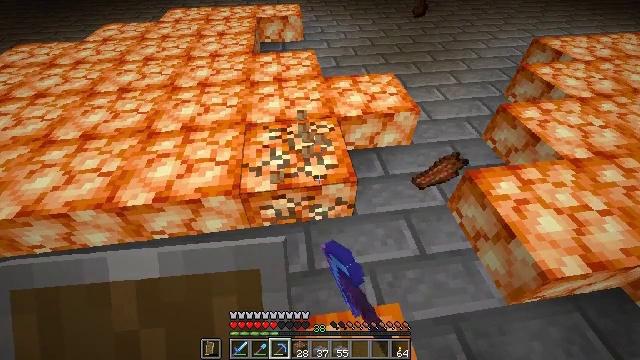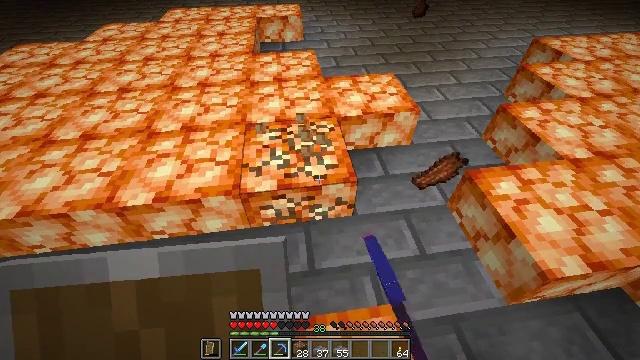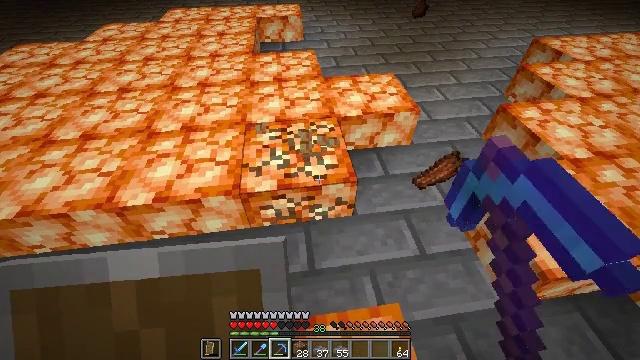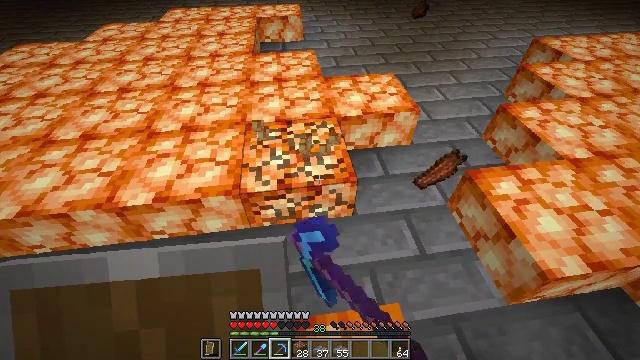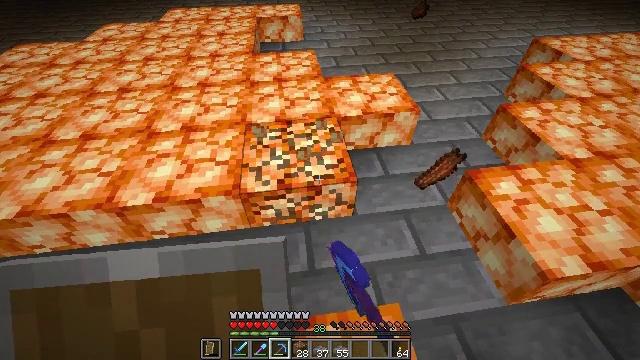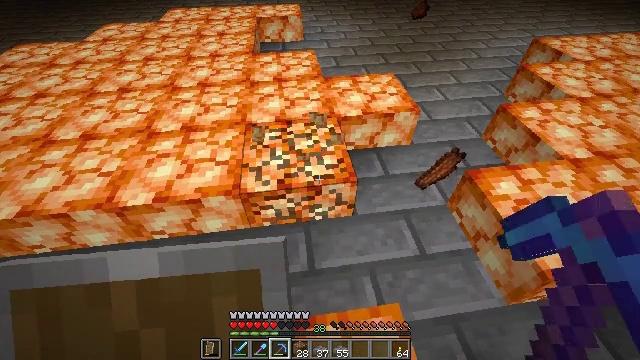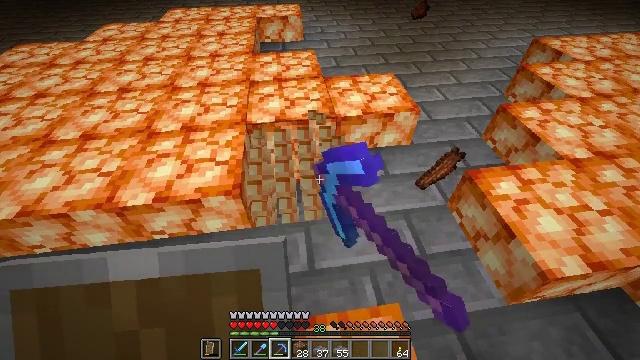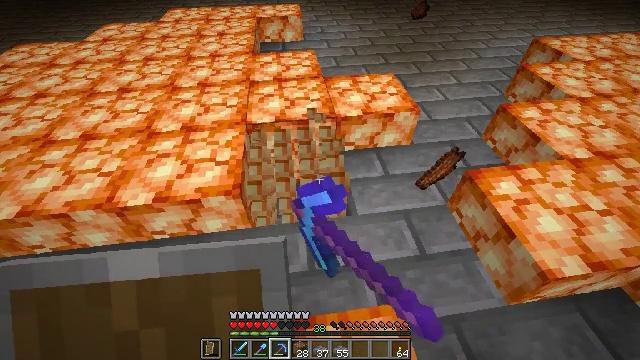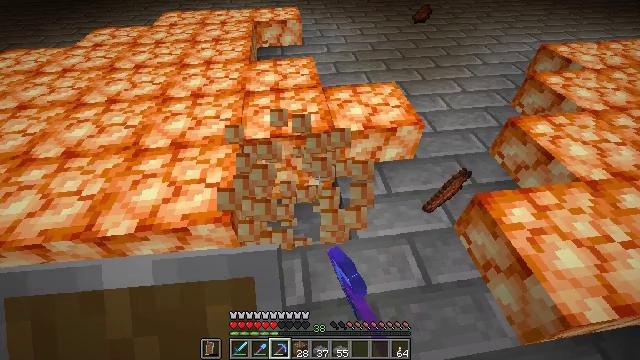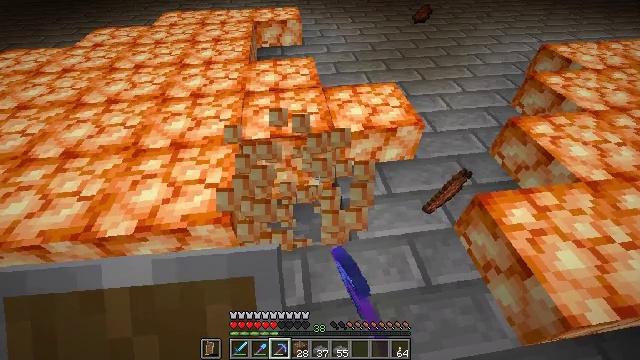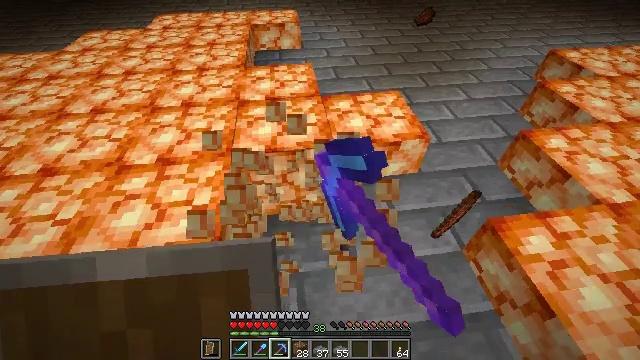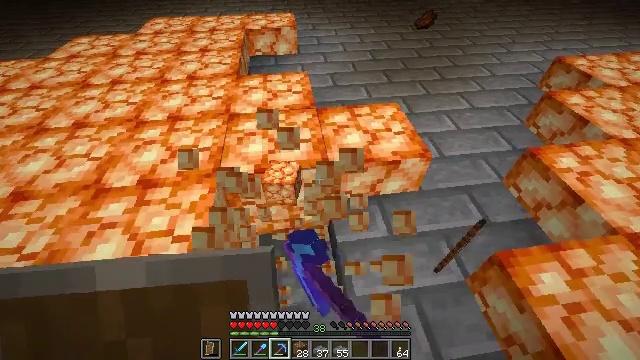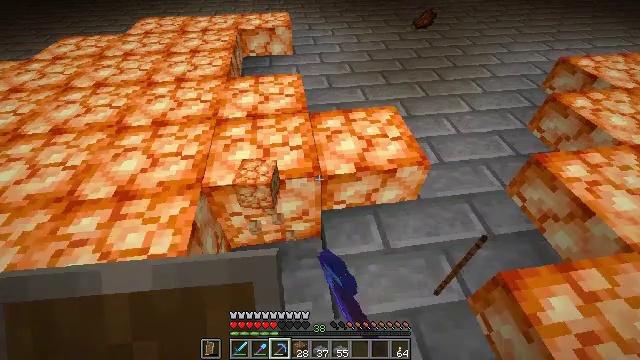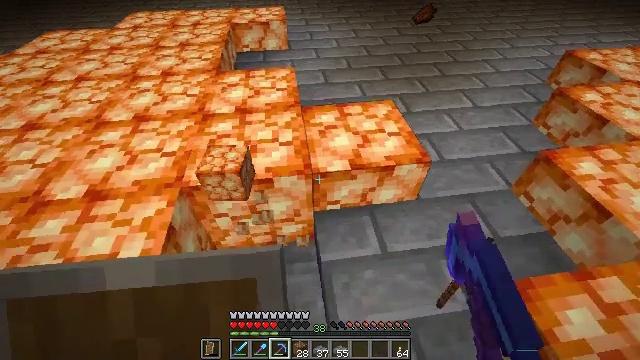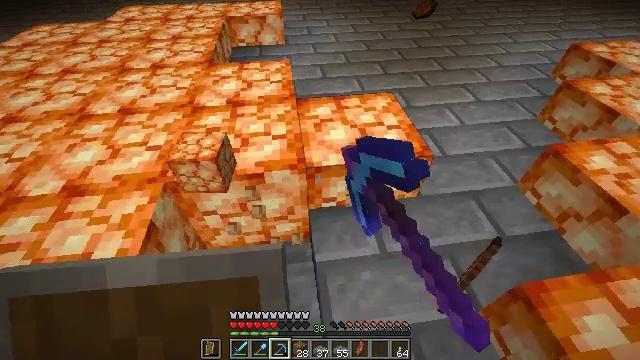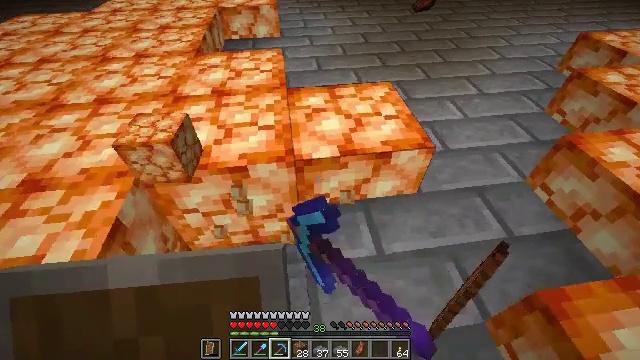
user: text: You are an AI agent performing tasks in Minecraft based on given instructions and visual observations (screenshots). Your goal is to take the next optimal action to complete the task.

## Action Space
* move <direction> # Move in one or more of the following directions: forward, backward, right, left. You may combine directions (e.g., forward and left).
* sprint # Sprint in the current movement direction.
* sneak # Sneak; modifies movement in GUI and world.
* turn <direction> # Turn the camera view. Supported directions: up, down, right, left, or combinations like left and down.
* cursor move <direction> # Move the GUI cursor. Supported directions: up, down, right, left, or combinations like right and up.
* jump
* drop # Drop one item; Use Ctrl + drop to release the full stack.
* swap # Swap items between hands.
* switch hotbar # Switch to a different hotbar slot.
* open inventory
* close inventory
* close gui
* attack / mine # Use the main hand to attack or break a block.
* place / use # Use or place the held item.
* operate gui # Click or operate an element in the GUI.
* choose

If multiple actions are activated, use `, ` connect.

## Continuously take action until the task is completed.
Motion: motion action
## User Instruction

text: Mine the shroomlight block.
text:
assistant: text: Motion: attack / mine
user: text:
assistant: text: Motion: attack / mine
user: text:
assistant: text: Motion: attack / mine
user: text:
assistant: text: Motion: attack / mine
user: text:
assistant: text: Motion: attack / mine
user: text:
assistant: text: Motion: attack / mine
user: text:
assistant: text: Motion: move forward, attack / mine
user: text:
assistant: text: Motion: move forward, attack / mine
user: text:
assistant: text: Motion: move forward, attack / mine
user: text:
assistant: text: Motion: move forward, attack / mine
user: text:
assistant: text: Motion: move forward and move right, attack / mine
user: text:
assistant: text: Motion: move forward and move right, attack / mine
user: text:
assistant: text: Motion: move forward and move right, attack / mine
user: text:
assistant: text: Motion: move forward and move right, attack / mine
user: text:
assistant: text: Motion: attack / mine
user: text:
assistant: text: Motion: attack / mine
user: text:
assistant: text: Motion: attack / mine
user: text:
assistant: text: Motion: attack / mine
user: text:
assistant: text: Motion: attack / mine
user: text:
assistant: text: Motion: attack / mine
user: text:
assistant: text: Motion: attack / mine
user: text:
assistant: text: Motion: attack / mine
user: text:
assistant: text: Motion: attack / mine
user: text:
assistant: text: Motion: attack / mine
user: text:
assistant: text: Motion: attack / mine
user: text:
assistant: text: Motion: attack / mine
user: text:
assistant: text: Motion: attack / mine
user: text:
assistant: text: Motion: attack / mine
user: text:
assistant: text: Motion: attack / mine
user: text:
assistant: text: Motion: attack / mine